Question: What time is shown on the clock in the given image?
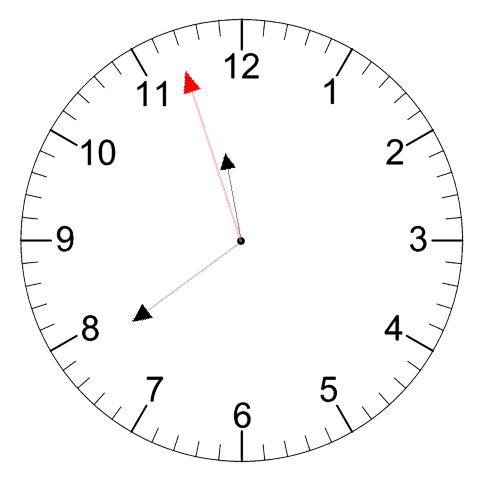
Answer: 11:38:57